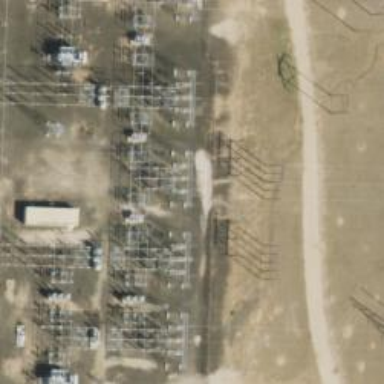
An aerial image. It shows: Switch for power supply.